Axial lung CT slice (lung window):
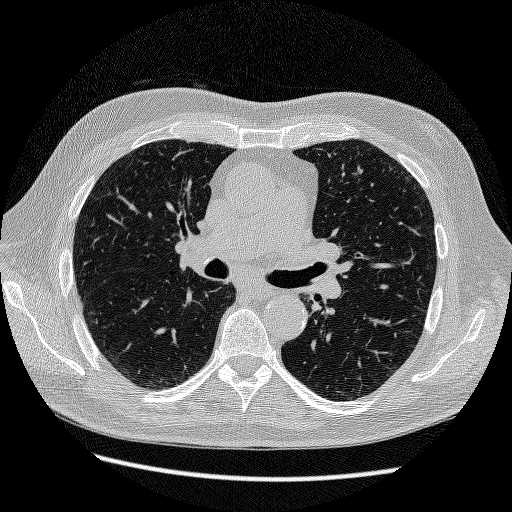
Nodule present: no